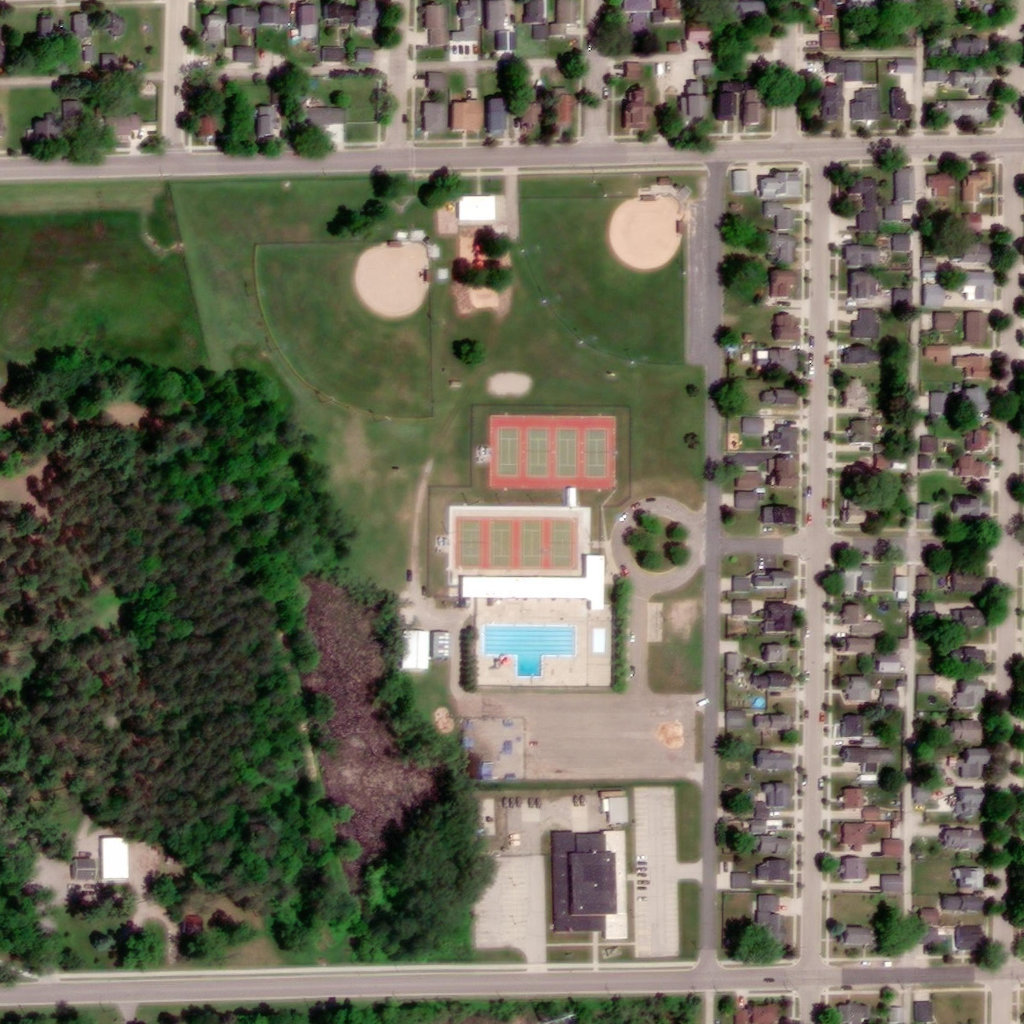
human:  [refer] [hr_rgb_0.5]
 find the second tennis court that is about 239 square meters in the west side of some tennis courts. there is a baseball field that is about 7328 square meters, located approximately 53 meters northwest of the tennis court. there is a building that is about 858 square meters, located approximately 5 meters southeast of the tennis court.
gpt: <box>[[48, 50, 50, 55, 0]]</box>

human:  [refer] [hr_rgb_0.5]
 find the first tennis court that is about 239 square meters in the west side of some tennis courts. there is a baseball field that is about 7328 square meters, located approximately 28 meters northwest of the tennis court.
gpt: <box>[[48, 41, 50, 46, 0]]</box>

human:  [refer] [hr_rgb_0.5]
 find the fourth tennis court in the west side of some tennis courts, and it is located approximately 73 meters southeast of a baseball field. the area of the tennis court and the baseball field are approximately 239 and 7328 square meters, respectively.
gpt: <box>[[54, 50, 56, 55, 0]]</box>